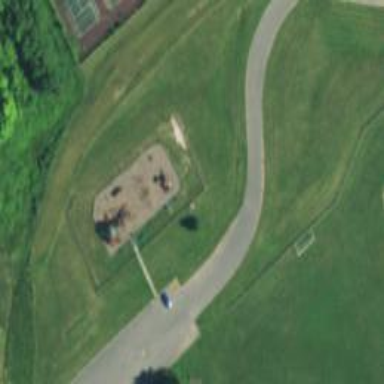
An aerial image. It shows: Playground area for leisure activities on the land.